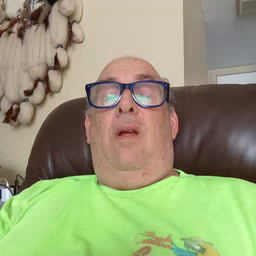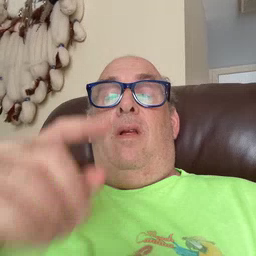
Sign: sick